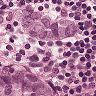
Metastatic tissue present: yes